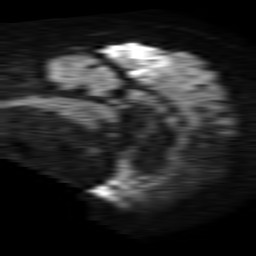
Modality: TRACE
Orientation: sagittal
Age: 78
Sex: male
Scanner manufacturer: philips
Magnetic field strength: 1.5 T
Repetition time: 4.6 s
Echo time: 0.08517 s